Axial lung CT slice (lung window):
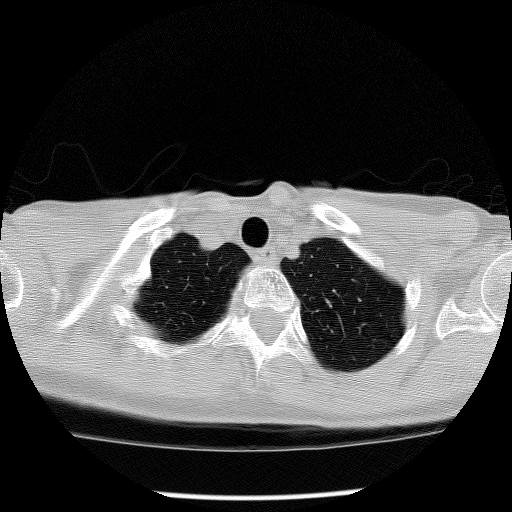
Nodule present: no